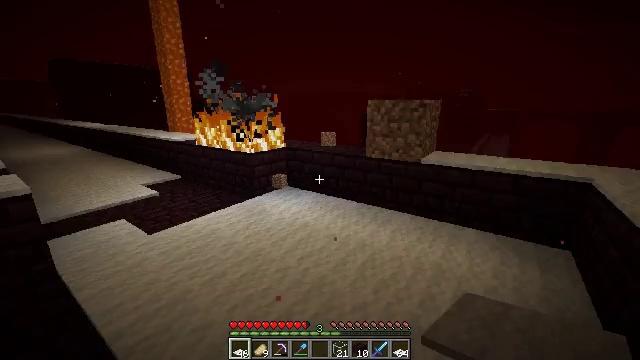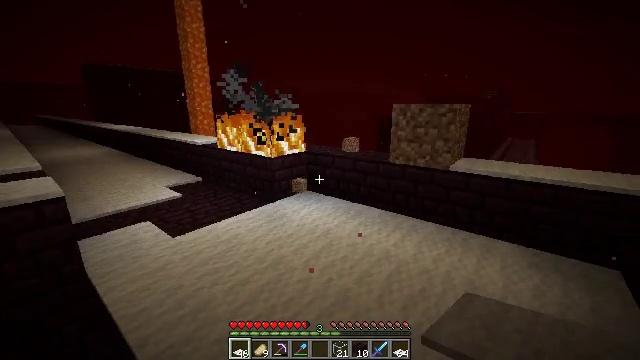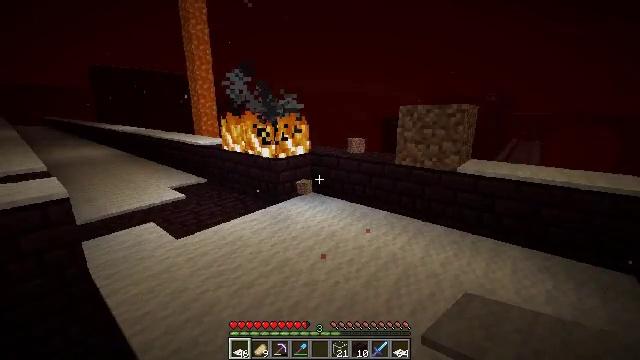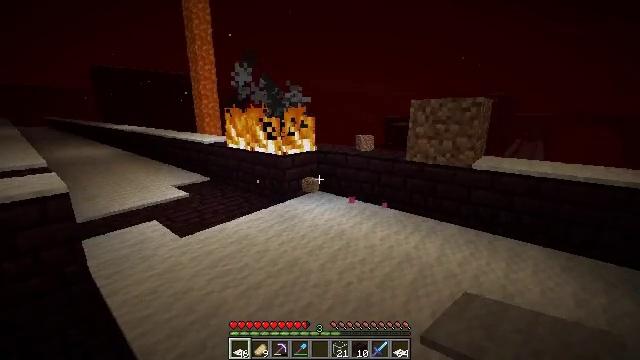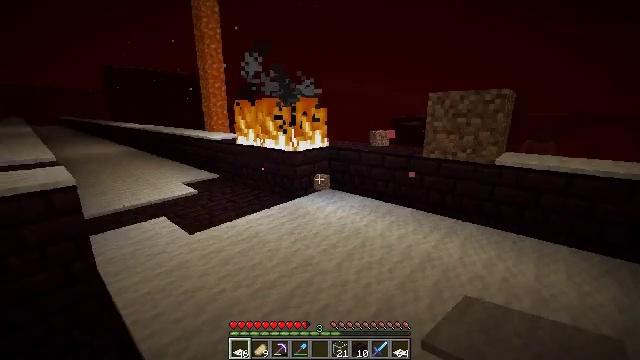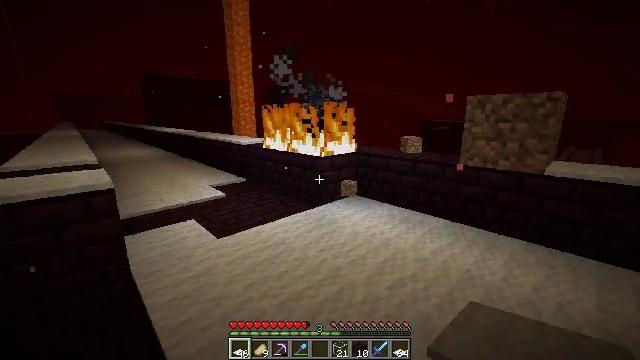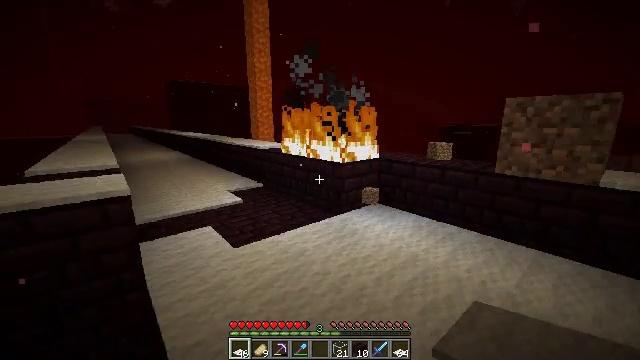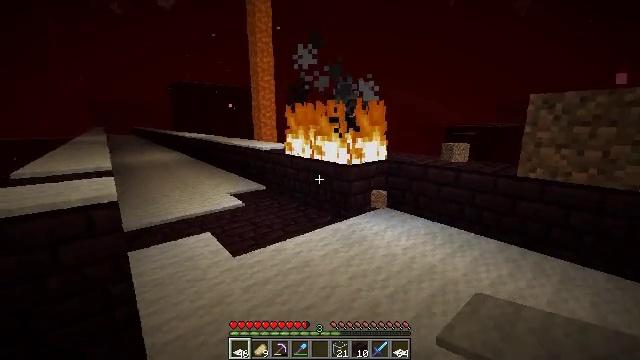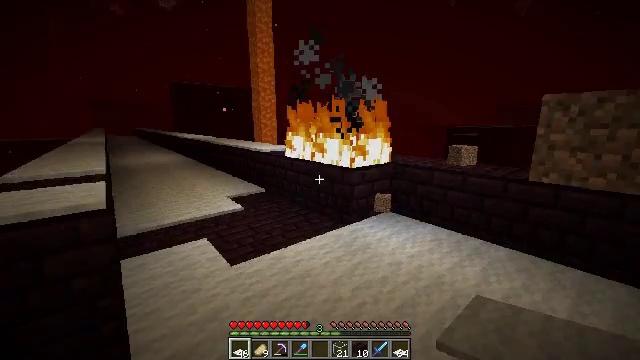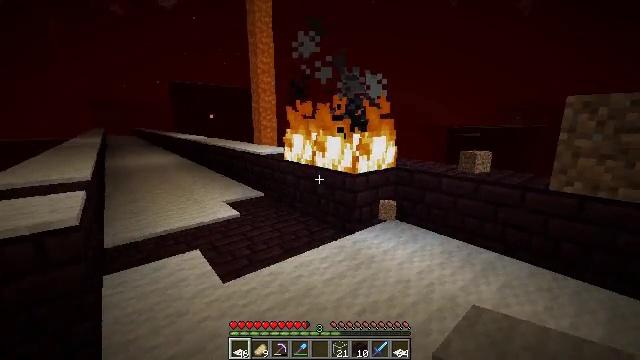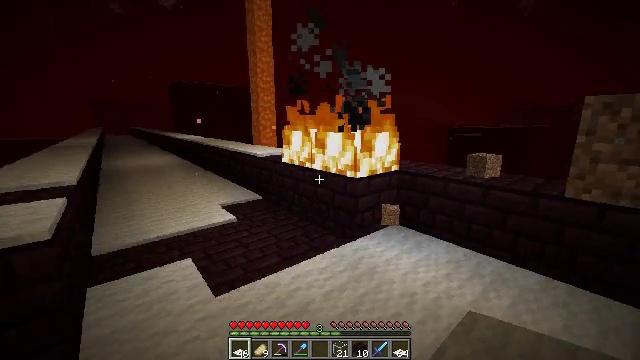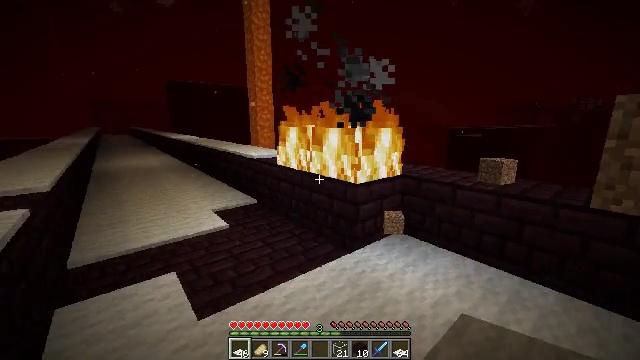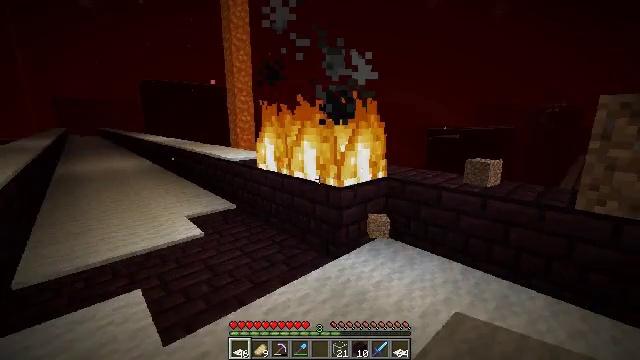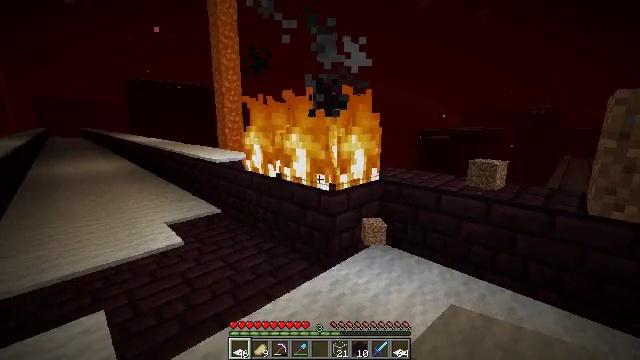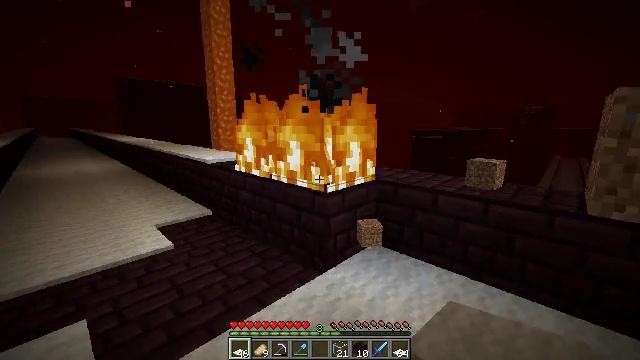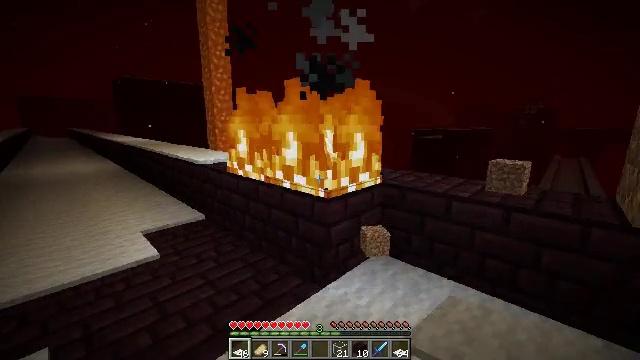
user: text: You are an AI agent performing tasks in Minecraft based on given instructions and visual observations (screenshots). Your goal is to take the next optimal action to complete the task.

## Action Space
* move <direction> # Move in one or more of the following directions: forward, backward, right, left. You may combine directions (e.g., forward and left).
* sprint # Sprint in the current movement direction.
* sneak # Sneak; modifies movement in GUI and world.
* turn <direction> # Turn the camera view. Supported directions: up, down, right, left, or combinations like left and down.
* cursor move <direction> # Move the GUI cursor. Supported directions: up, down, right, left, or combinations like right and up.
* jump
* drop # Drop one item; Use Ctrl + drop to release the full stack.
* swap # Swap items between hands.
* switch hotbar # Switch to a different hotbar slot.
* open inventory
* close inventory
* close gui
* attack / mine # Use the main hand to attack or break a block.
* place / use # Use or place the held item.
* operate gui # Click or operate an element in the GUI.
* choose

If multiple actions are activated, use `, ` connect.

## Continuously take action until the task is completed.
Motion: motion action
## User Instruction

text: Put out the fire.
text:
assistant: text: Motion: move forward and move left, turn left
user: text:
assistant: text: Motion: move forward and move left
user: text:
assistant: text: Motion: move forward and move left
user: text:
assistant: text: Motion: move forward, turn left
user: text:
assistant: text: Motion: move forward, turn left and up
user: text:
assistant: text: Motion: move forward, turn left
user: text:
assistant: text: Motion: move forward
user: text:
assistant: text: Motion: move forward
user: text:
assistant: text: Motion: move forward
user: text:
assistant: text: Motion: move forward
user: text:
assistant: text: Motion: move forward
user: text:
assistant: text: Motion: move forward, turn right
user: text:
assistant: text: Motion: move forward, turn right
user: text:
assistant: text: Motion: move forward, turn right
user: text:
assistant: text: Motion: move forward
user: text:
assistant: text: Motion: move forward, attack / mine
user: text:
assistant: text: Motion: move forward and move left, attack / mine
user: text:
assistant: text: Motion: move forward and move left, turn left and down
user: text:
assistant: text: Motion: move forward and move left, turn left
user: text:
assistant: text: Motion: move forward and move left, turn left, attack / mine
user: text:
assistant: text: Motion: move forward and move left, attack / mine
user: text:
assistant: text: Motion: move forward and move left, turn right and down, attack / mine
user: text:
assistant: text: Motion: move forward and move left, turn right
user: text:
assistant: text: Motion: move forward and move left, turn right and down
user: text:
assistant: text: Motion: no_op